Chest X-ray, PA view. Patient: 31 years old, sex F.
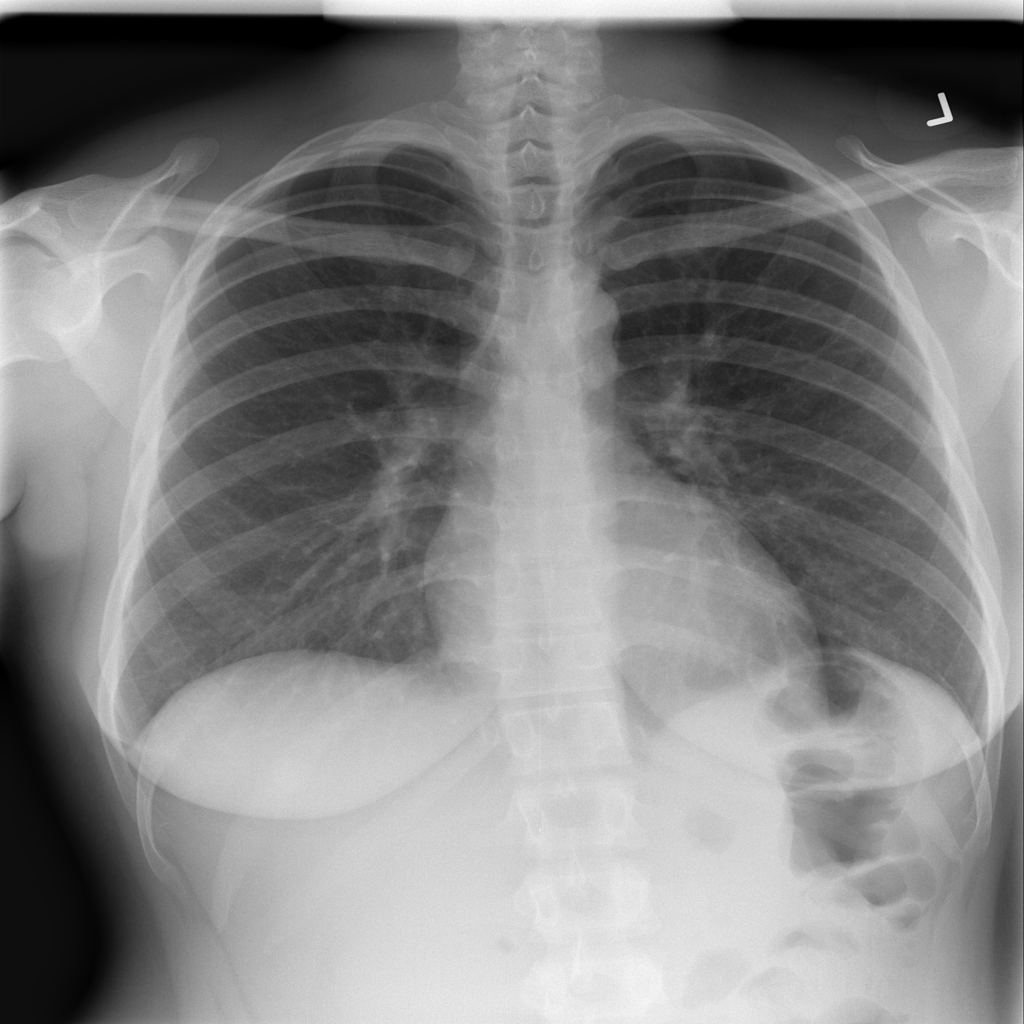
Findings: No Finding